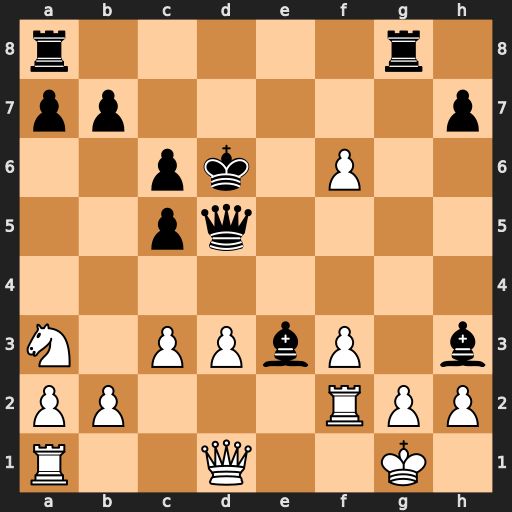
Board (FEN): r5r1/pp5p/2pk1P2/2pq4/8/N1PPbP1b/PP3RPP/R2Q2K1
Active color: w
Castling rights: -
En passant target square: -
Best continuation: Nc4+ Kc7 Nxe3